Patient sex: M
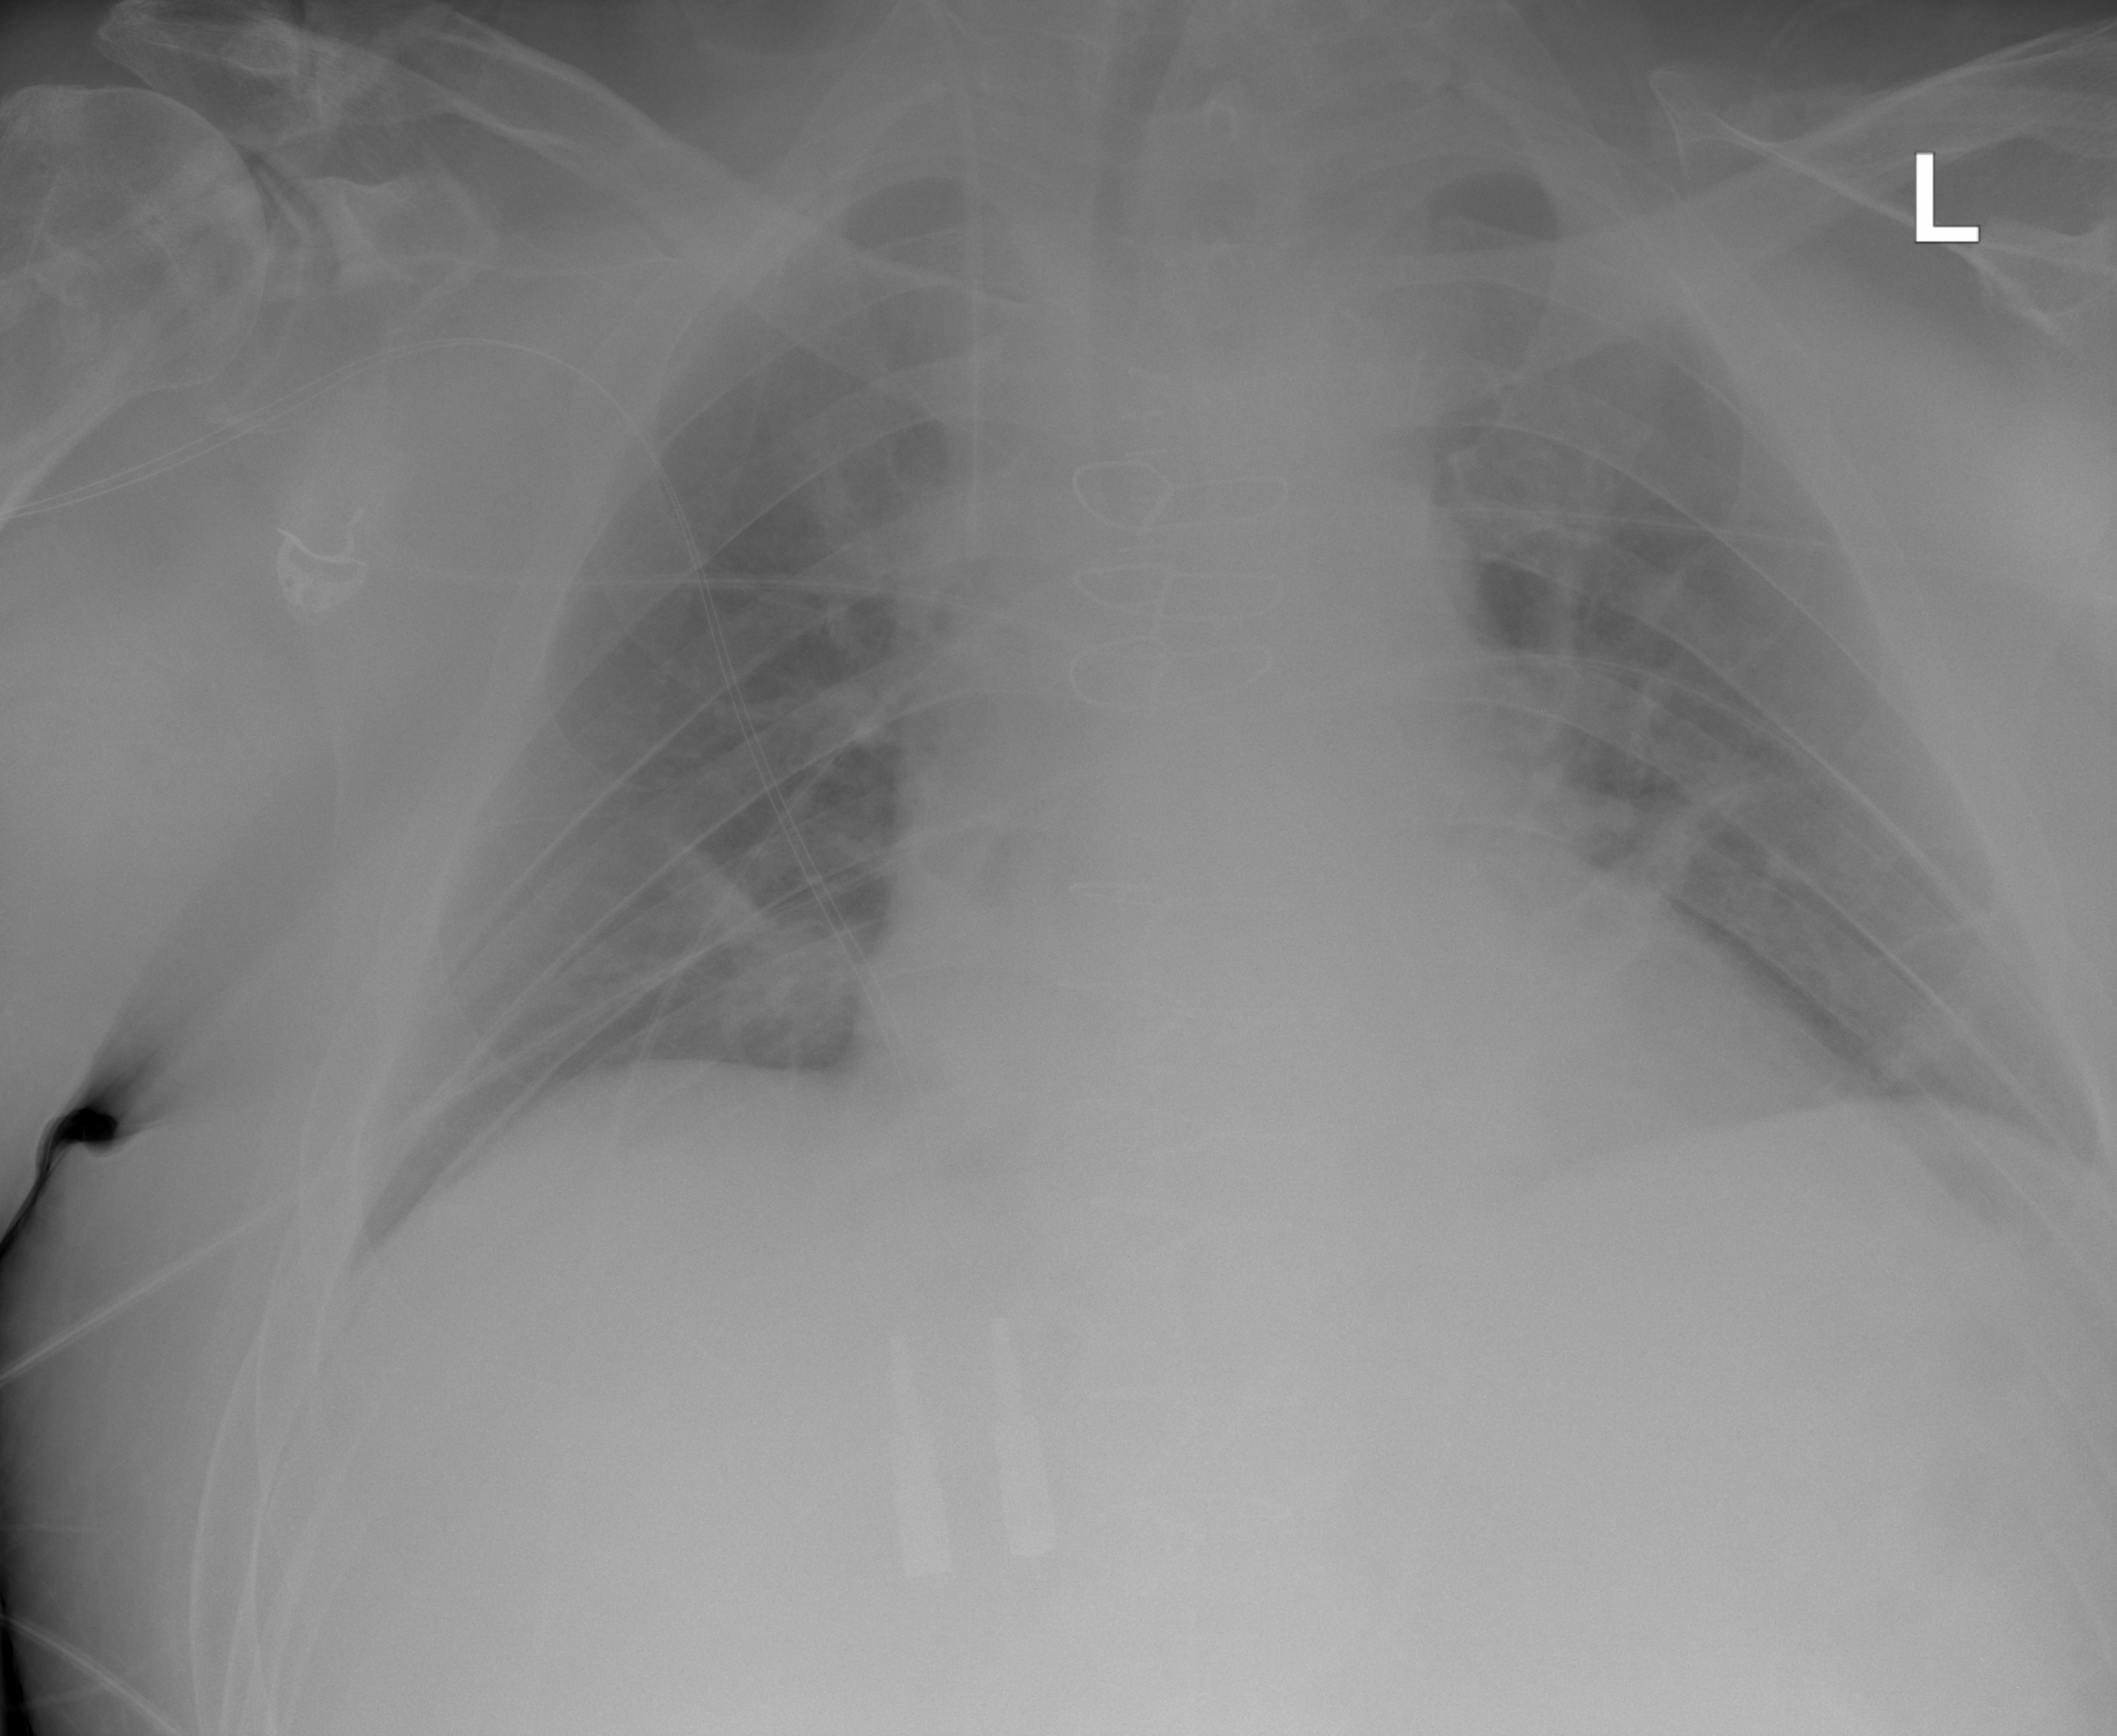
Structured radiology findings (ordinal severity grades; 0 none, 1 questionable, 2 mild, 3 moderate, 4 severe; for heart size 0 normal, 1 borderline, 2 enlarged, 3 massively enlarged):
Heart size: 1
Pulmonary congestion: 0
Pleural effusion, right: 0
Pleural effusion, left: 0
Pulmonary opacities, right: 0
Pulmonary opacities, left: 0
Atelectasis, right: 2
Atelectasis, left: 2